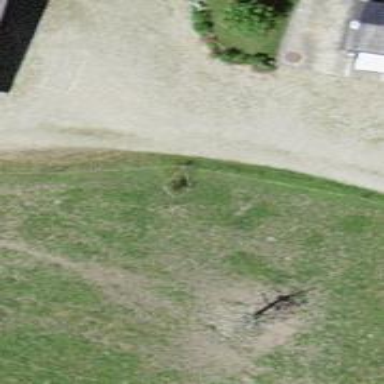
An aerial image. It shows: Driveway with gravel surface at grade2 level.